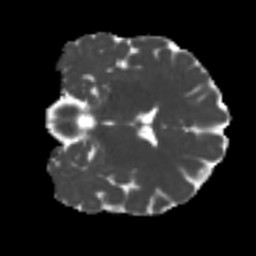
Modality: MD
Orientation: coronal
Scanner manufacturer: siemens
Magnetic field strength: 3 T
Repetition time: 4 s
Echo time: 0.0594 s